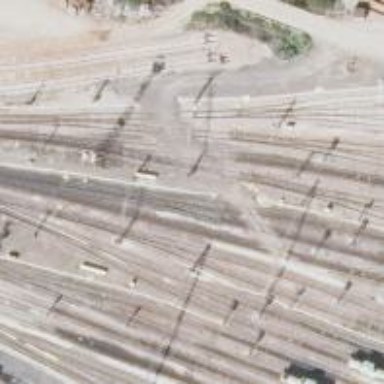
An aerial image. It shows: Level crossing with saltire marking.